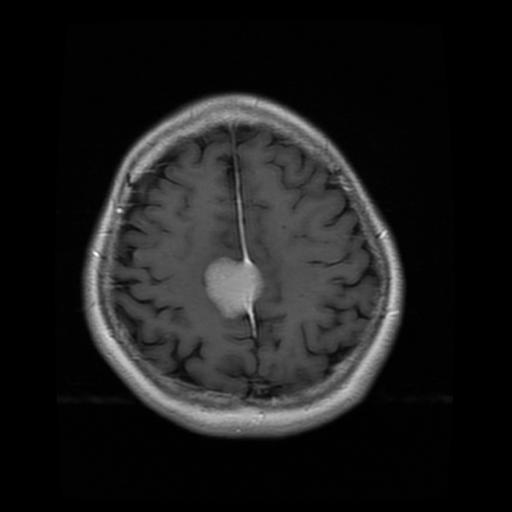
Label: meningioma